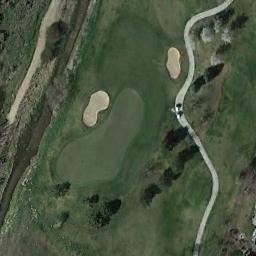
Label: golf_course